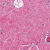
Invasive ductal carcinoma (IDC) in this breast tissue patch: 0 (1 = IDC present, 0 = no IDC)